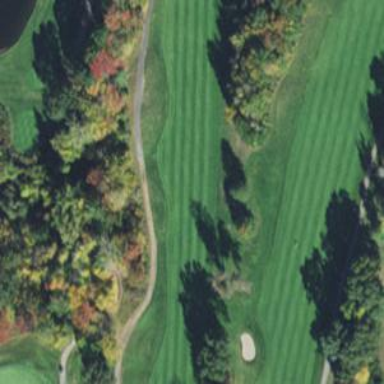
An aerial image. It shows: Grassy area designated as golf fairway.